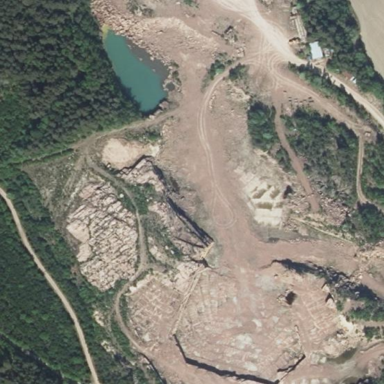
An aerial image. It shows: Quarry area.